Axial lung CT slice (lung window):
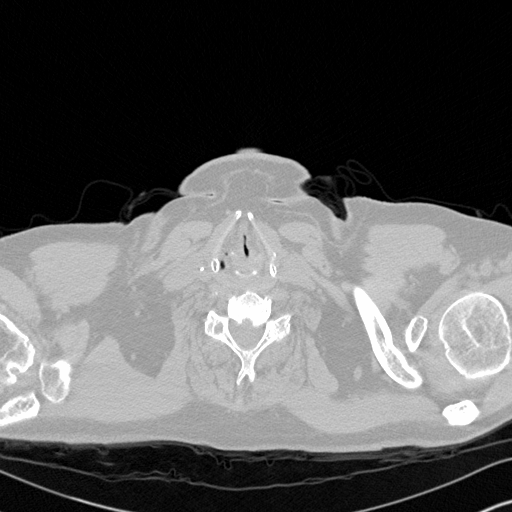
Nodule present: no